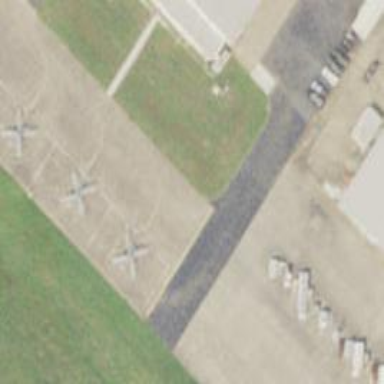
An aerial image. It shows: Image of taxiway at airport.